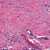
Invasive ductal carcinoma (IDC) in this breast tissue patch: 0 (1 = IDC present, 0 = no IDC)